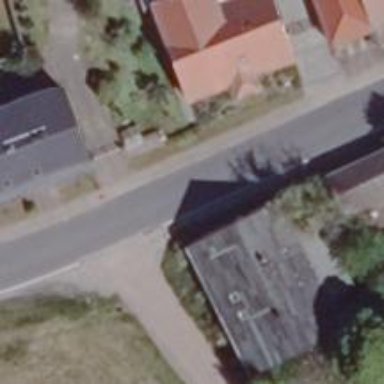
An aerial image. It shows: Public transport stop position.